Field crop: maize
Growth stage: 2
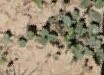
Species: convolvulus